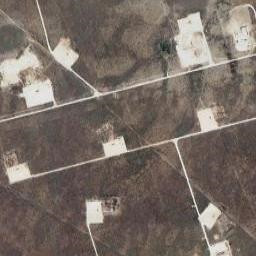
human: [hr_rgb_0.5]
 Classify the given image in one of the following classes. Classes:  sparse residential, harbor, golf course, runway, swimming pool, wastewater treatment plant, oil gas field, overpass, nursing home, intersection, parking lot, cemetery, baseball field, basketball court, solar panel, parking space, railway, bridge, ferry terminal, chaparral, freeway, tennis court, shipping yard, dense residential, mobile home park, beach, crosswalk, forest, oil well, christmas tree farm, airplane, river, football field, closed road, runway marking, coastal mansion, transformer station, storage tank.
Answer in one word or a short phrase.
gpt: oil gas field